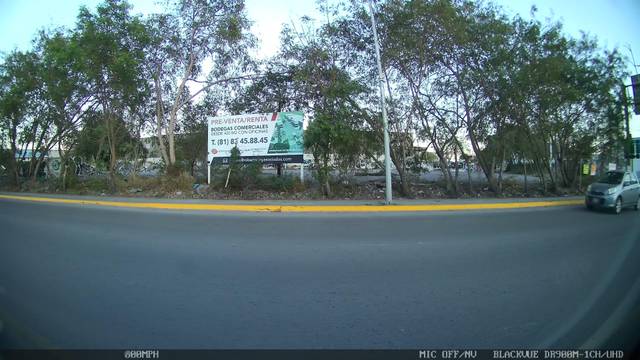
Region: Mexico
Coordinates: 25.73, -100.289